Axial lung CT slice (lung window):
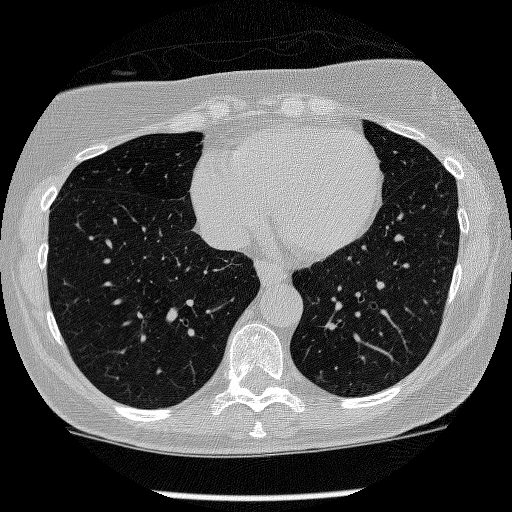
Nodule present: no